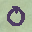
Label: 0